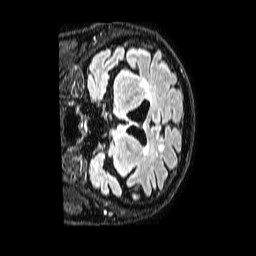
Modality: FLAIR
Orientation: coronal
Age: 59
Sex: male
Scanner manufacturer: philips
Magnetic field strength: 1.5 T
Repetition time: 4.8 s
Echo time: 0.3 s